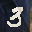
Label: 3